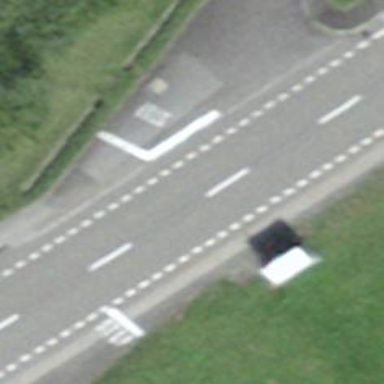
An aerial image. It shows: Stop road.